三年级 · 计数
你帮忙算一算, 至少需要多少分米的装饰布?(5 分)

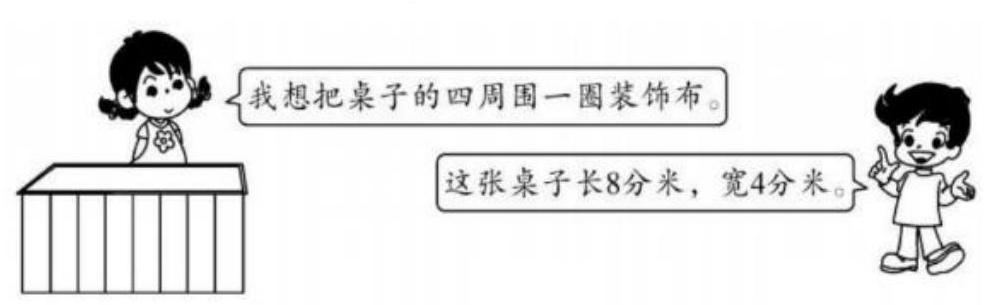
答案: $(8+4) \times 2=24$ (分米)